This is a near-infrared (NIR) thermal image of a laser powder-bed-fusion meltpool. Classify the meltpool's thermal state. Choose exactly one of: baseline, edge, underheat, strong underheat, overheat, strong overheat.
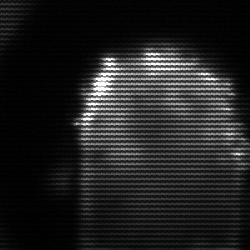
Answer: baseline